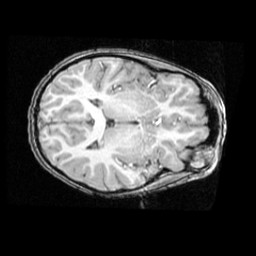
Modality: T1w
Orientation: axial
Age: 9
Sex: male
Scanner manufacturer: ge
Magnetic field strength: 1.5 T
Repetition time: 0.03333 s
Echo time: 0.008 s